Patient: sex M, age 49
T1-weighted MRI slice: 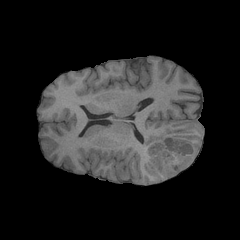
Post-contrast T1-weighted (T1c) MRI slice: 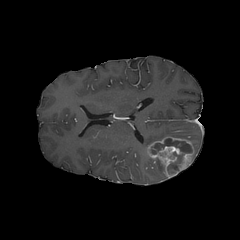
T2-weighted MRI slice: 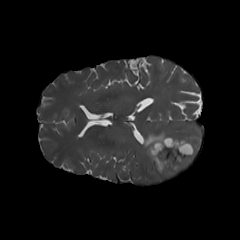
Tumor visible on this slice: yes
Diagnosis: Glioblastoma, IDH-wildtype
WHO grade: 4